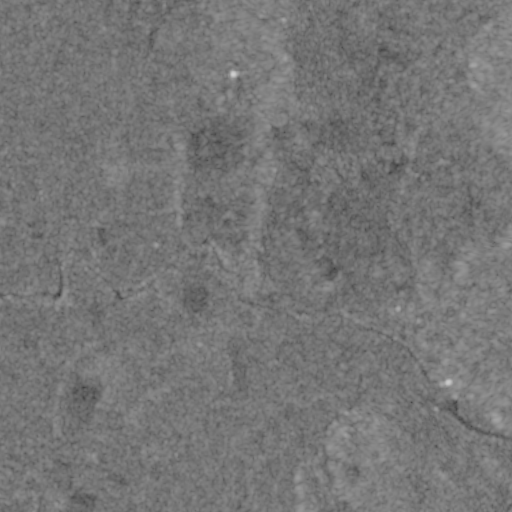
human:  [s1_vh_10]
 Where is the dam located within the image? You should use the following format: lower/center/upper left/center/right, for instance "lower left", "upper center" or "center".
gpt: The dam is located in the lower right of the image.
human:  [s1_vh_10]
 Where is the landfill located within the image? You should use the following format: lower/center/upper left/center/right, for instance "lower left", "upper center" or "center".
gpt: There is no landfill in the image.

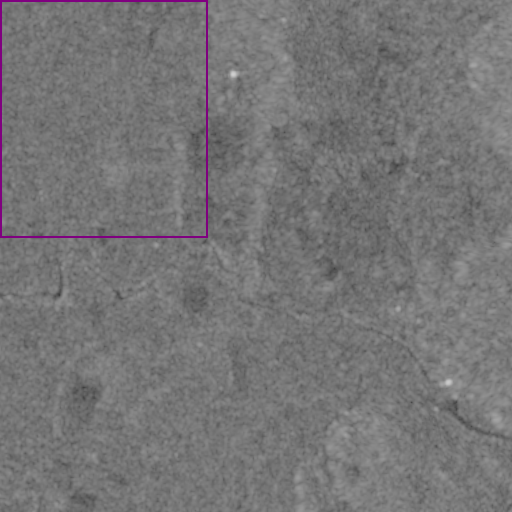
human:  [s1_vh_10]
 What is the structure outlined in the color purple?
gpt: The structure outlined in purple is a crop field.
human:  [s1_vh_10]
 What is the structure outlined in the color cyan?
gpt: There is no cyan outline.